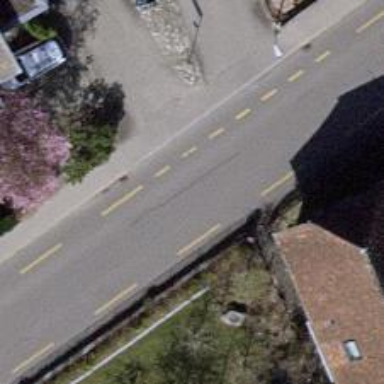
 including cycle lane on the left and sidewalk."